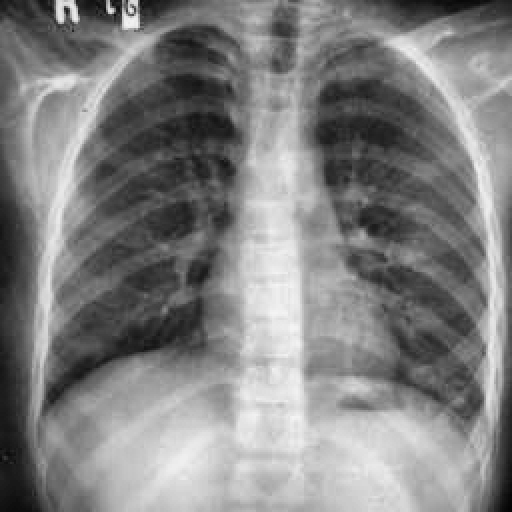
Finding: TUBERCULOSIS